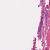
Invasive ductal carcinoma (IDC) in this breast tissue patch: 0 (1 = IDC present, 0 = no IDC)